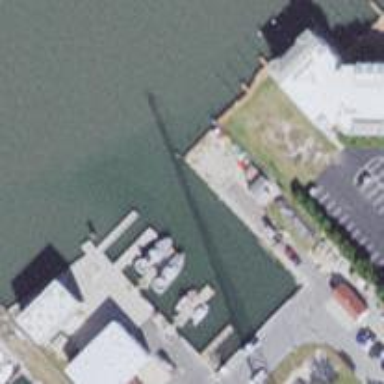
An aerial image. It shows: Pier with boat lift on the waterway.